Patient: sex F, age 31
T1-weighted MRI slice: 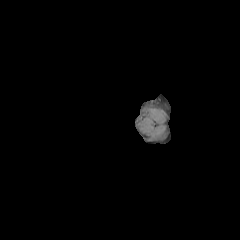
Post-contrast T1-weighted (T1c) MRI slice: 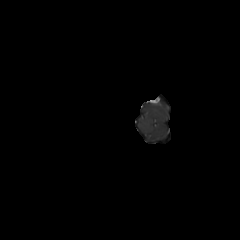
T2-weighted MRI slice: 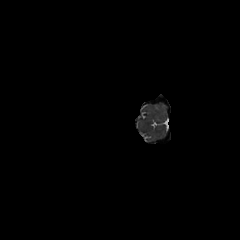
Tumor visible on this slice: no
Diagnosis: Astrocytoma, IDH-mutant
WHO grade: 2